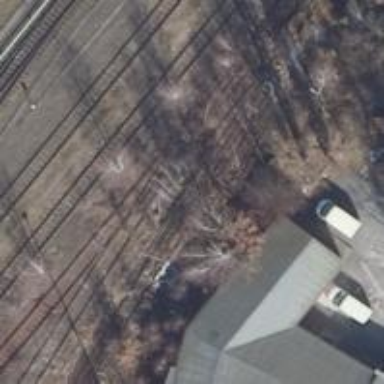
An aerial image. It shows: Abandoned railway.